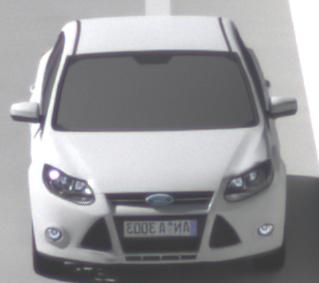
Make: Ford
Model: Focus 1.6 Ti-VCT
Detailed model: Focus (III)
Model produced from: 2011/09
Model produced until: 2014/09
Doors: 5
Color: white
Road condition: dry road
Daytime: midday
Contrast: high contrast